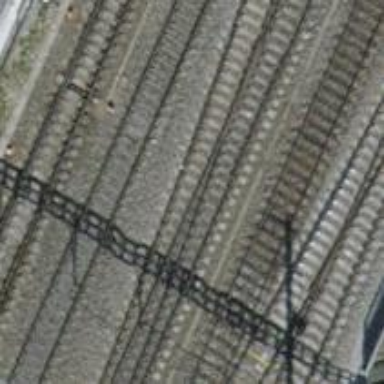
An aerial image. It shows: Single-track electrified railway siding with contact line.